Field crop: maize
Growth stage: 2
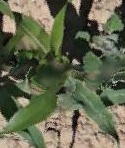
Species: maize